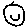
Label: smiley face